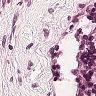
Metastatic tissue present: no